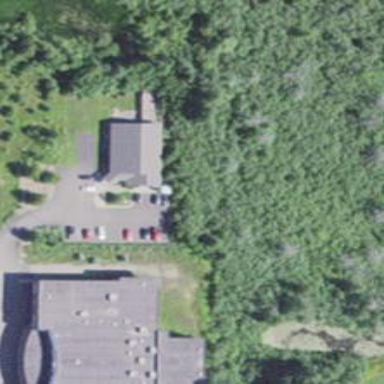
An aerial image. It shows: Veterinary facility.